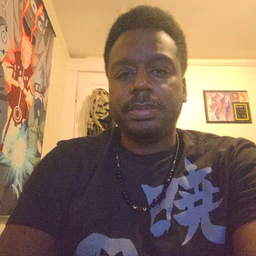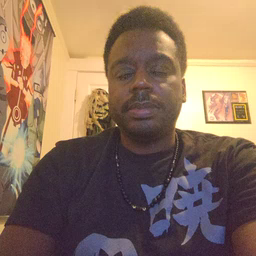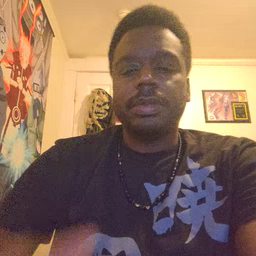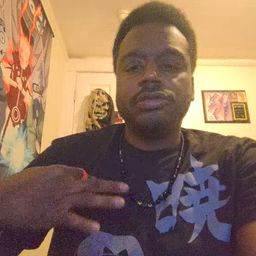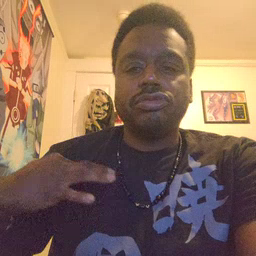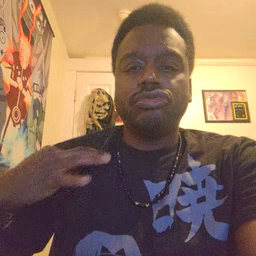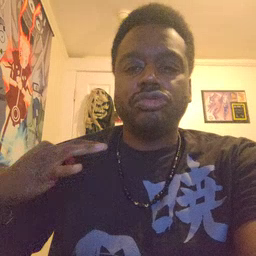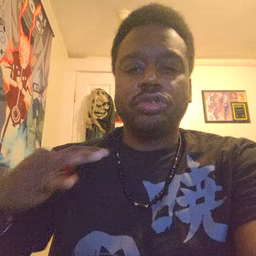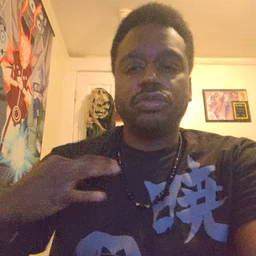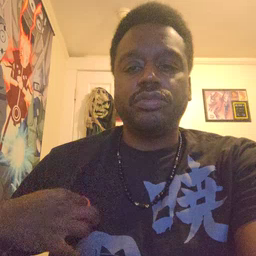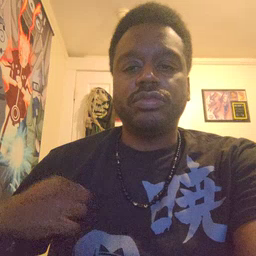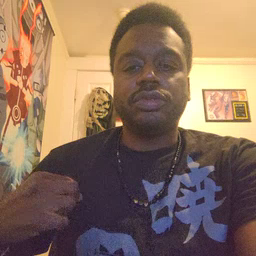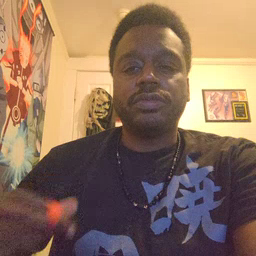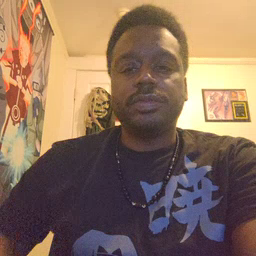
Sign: shirt